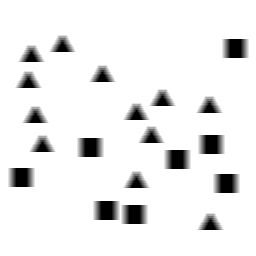
Squares: 8
Triangles: 12
Stars: 0
Total shapes: 20